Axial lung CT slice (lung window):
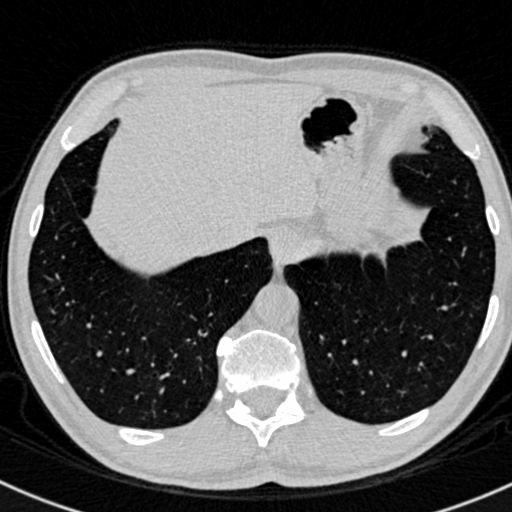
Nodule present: no